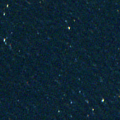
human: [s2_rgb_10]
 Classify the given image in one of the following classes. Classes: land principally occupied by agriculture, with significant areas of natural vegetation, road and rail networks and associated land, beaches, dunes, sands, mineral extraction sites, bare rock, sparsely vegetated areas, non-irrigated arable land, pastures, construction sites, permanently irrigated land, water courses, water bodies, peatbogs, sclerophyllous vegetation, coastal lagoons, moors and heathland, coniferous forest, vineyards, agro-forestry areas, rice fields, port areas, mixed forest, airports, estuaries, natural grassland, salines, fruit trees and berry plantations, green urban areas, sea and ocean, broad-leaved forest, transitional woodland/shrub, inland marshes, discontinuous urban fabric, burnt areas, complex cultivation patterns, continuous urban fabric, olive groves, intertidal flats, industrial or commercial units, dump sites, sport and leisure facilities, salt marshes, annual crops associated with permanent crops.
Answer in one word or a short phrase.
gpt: sea and ocean